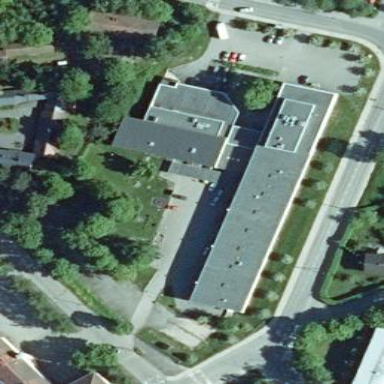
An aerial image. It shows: School.